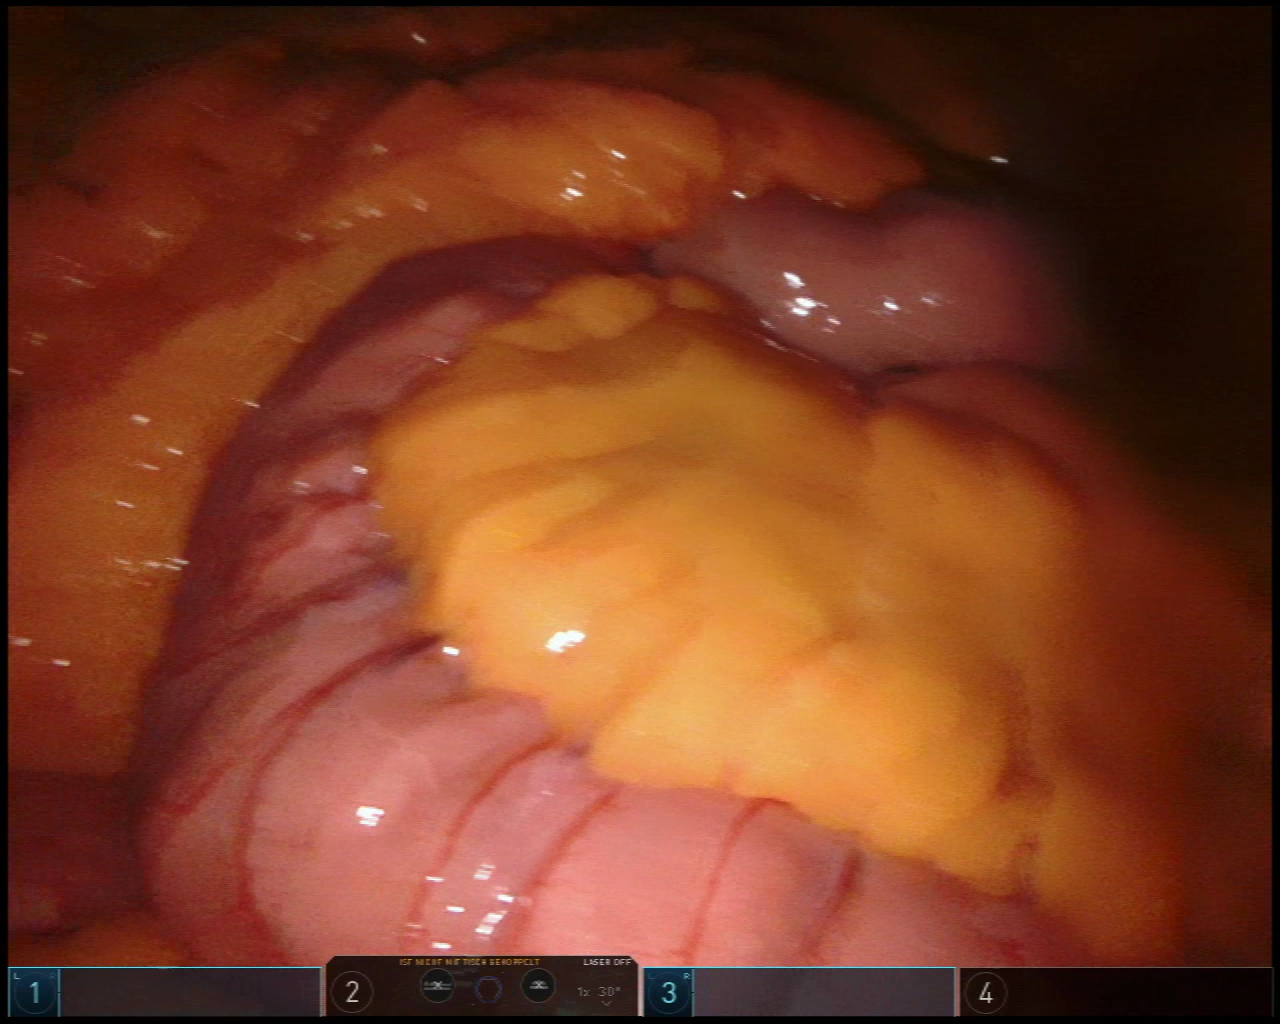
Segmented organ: small_intestine
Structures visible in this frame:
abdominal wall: no
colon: no
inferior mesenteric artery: no
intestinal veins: no
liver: no
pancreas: no
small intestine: yes
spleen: no
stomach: no
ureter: no
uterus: no
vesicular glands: no